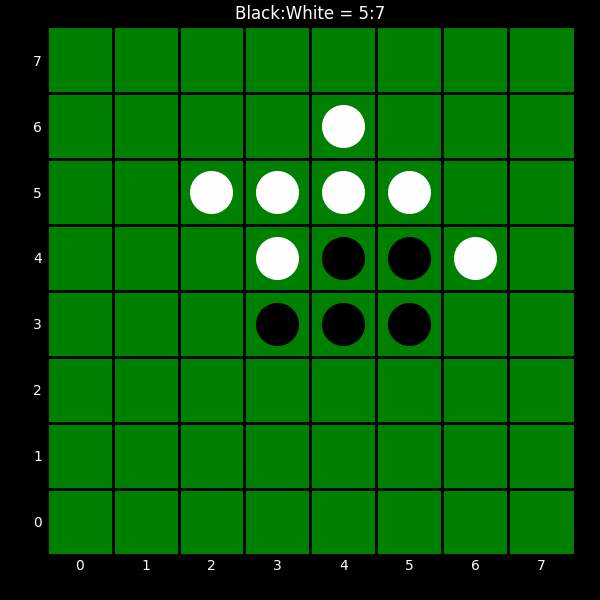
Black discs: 5
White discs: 7